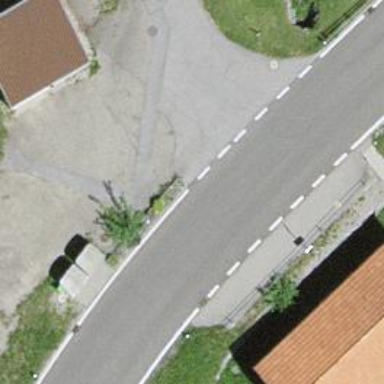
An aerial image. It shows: Bus stop with platform for public transport.